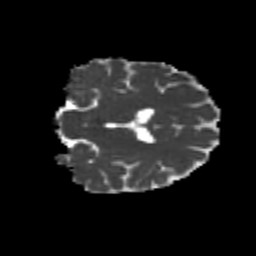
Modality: MD
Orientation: coronal
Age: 26
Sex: female
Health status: healthy
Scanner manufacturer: philips
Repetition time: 7.389 s
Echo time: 0.08599 s